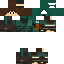
A male human skin with medium skin, wearing brown long hair dressed in a blue hoodie and black pants, featuring a closed mouth.